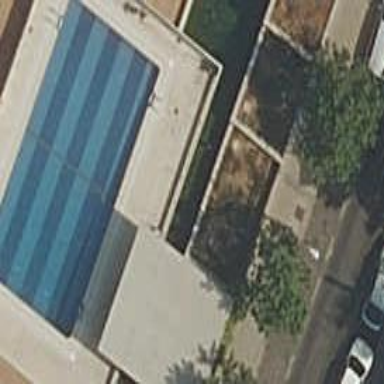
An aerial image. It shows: Swimming pool located in leisure land.